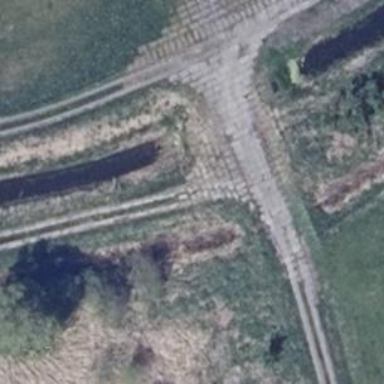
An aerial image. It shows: Culvert tunnel.